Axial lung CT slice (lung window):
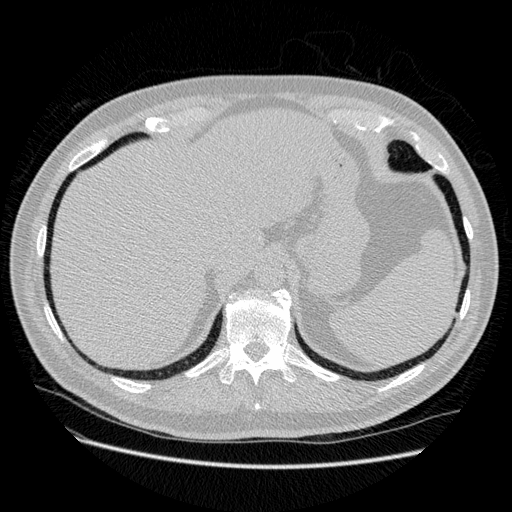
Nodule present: no